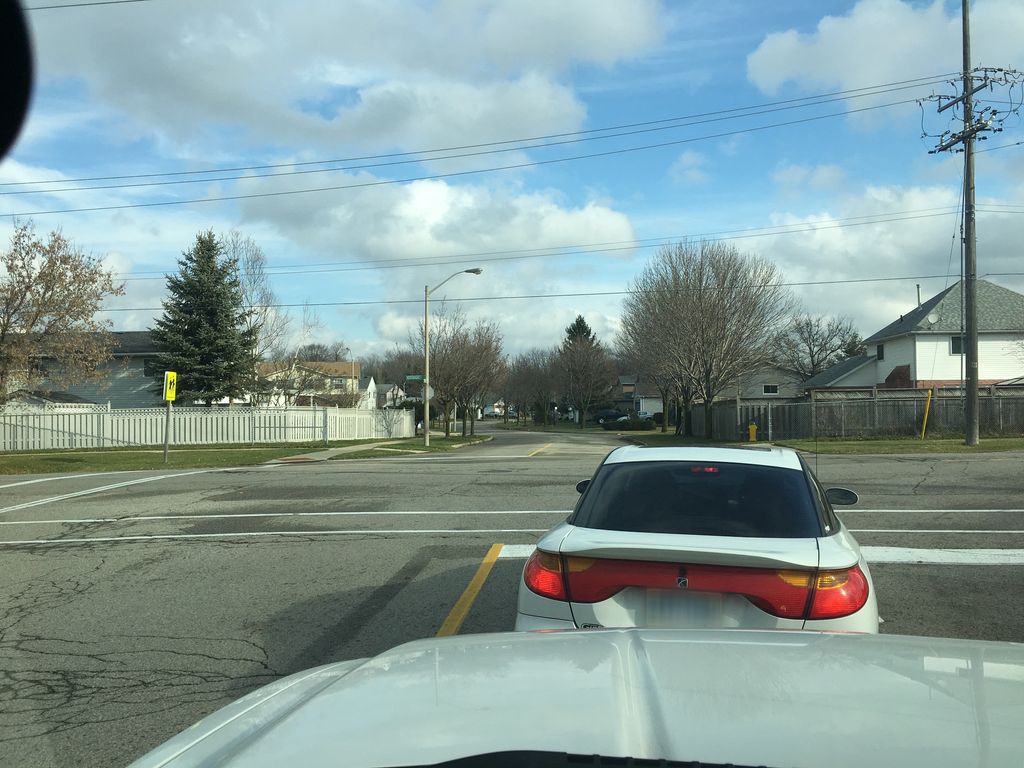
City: kitchener-waterloo